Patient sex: M
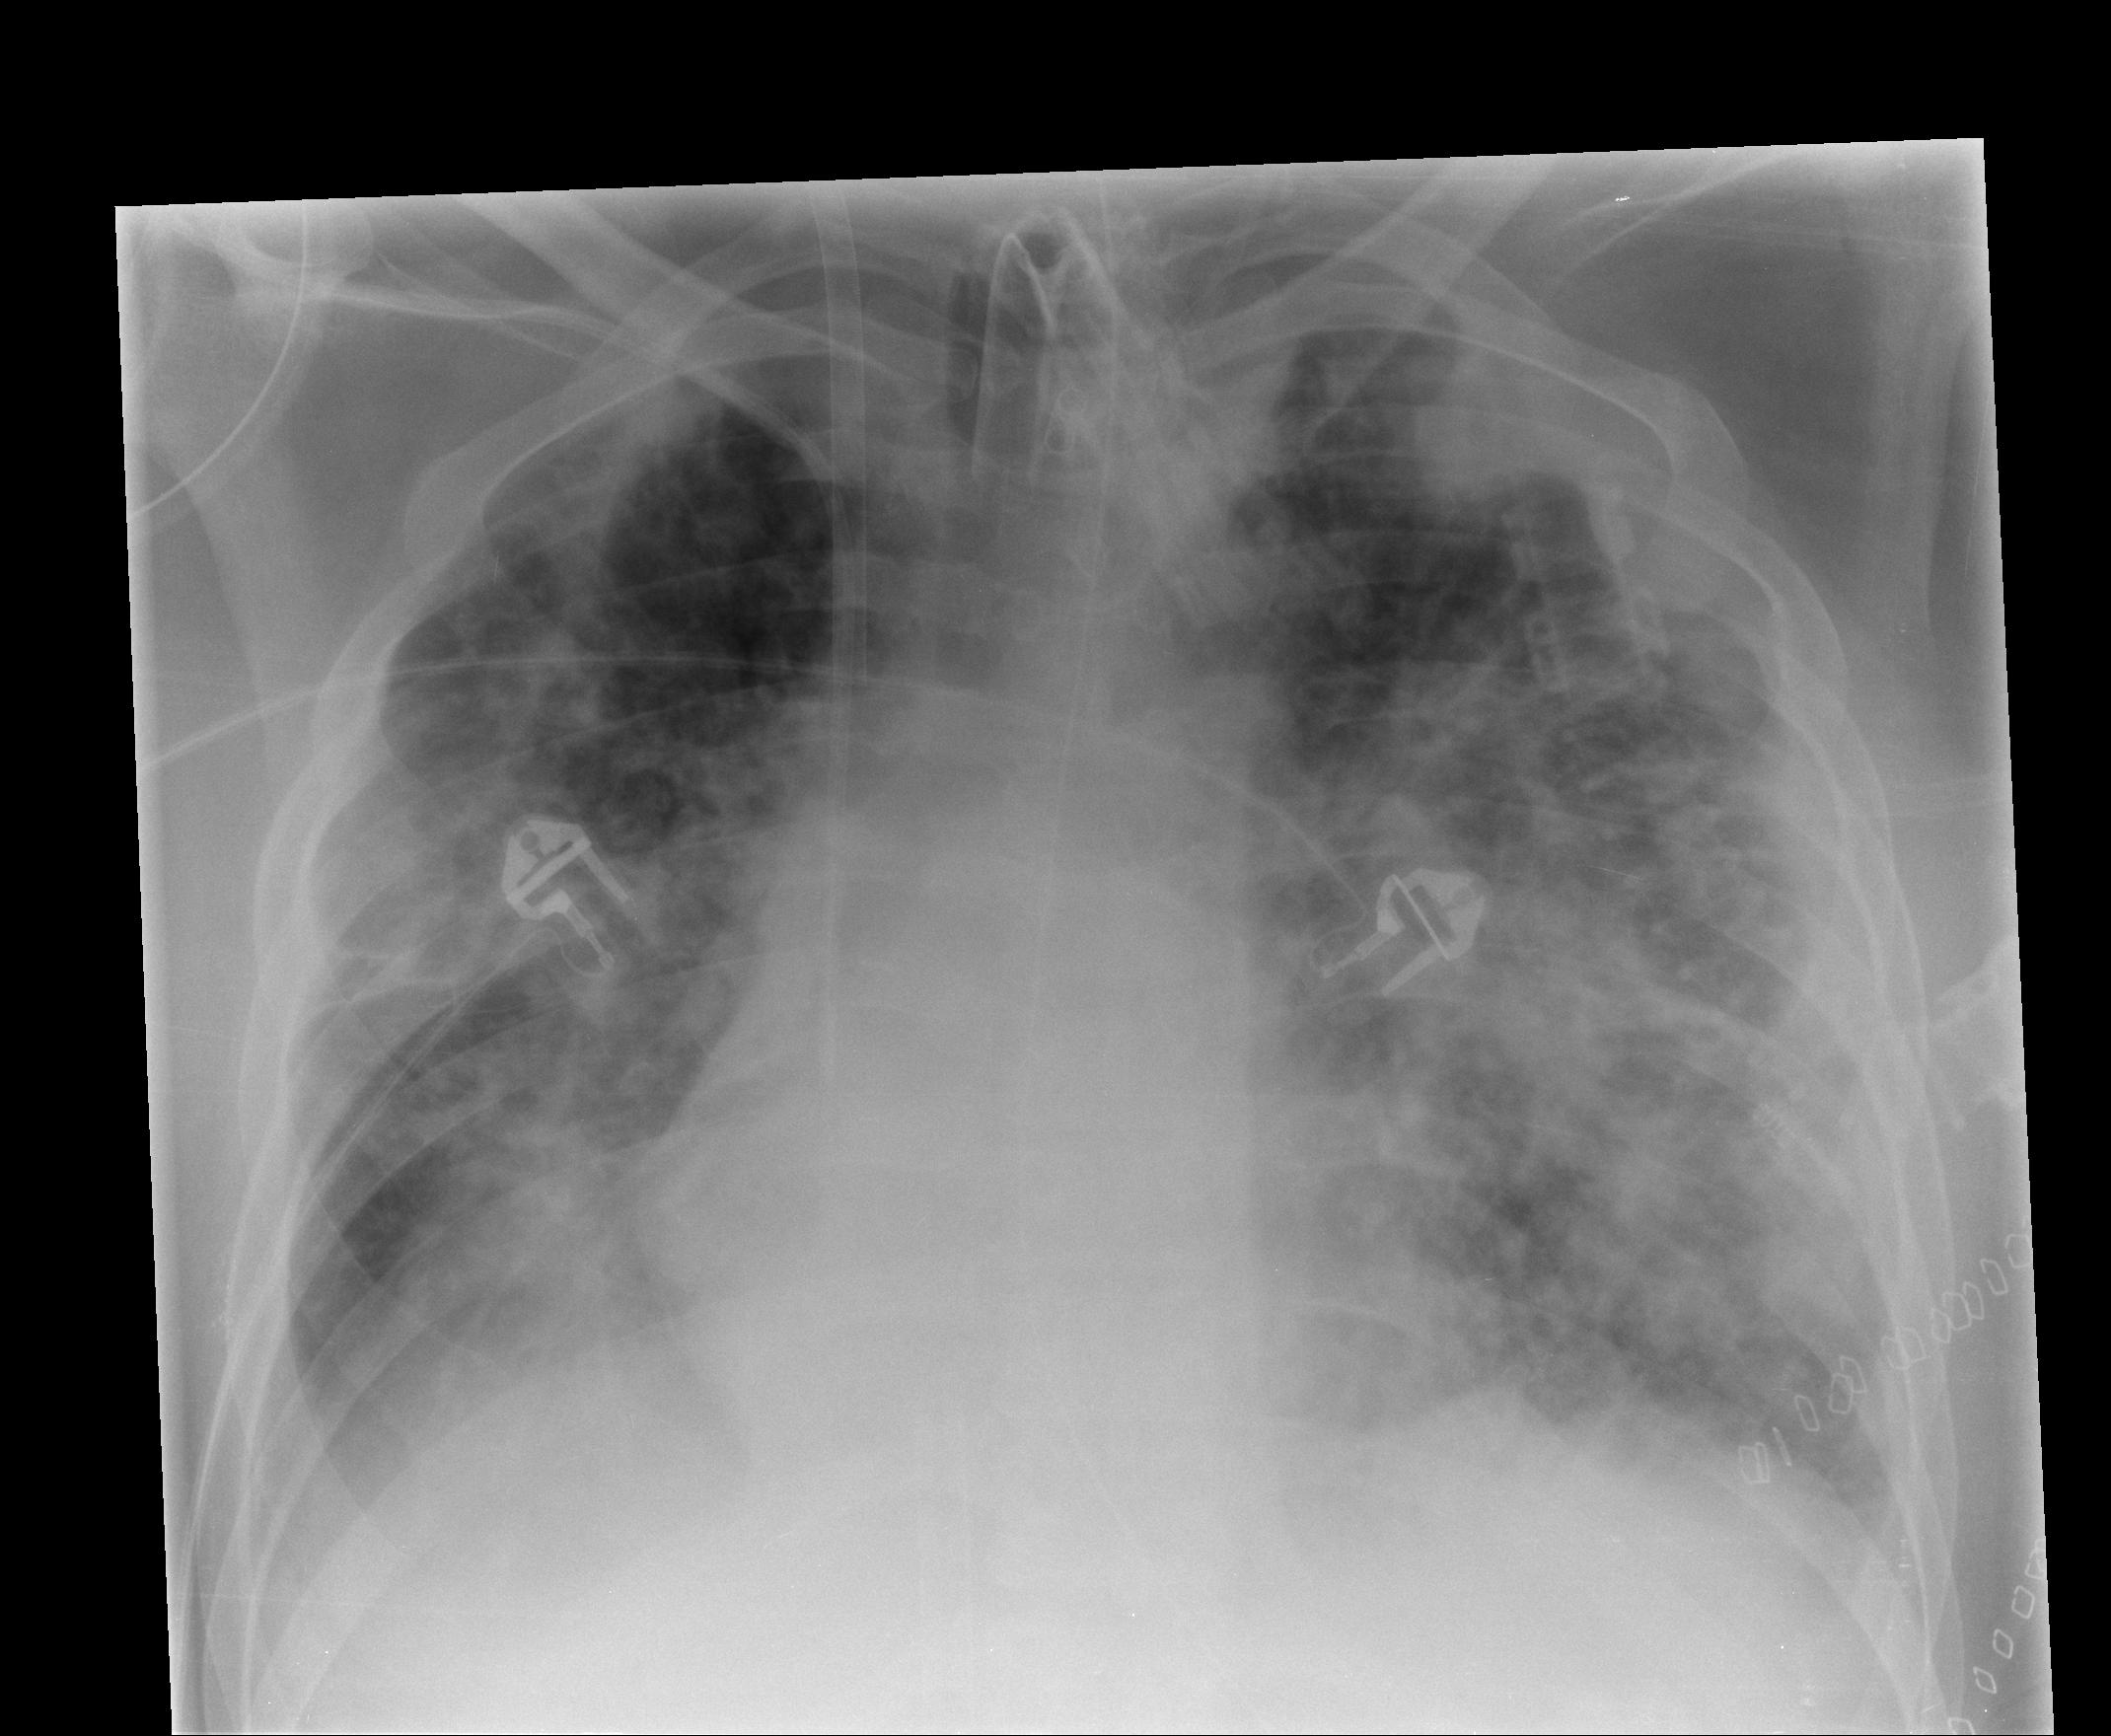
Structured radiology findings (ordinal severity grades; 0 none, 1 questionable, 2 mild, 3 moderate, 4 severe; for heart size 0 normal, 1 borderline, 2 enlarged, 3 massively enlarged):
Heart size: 0
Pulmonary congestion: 2
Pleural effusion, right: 0
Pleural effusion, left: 0
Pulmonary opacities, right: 3
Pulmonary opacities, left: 3
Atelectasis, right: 3
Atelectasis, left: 3